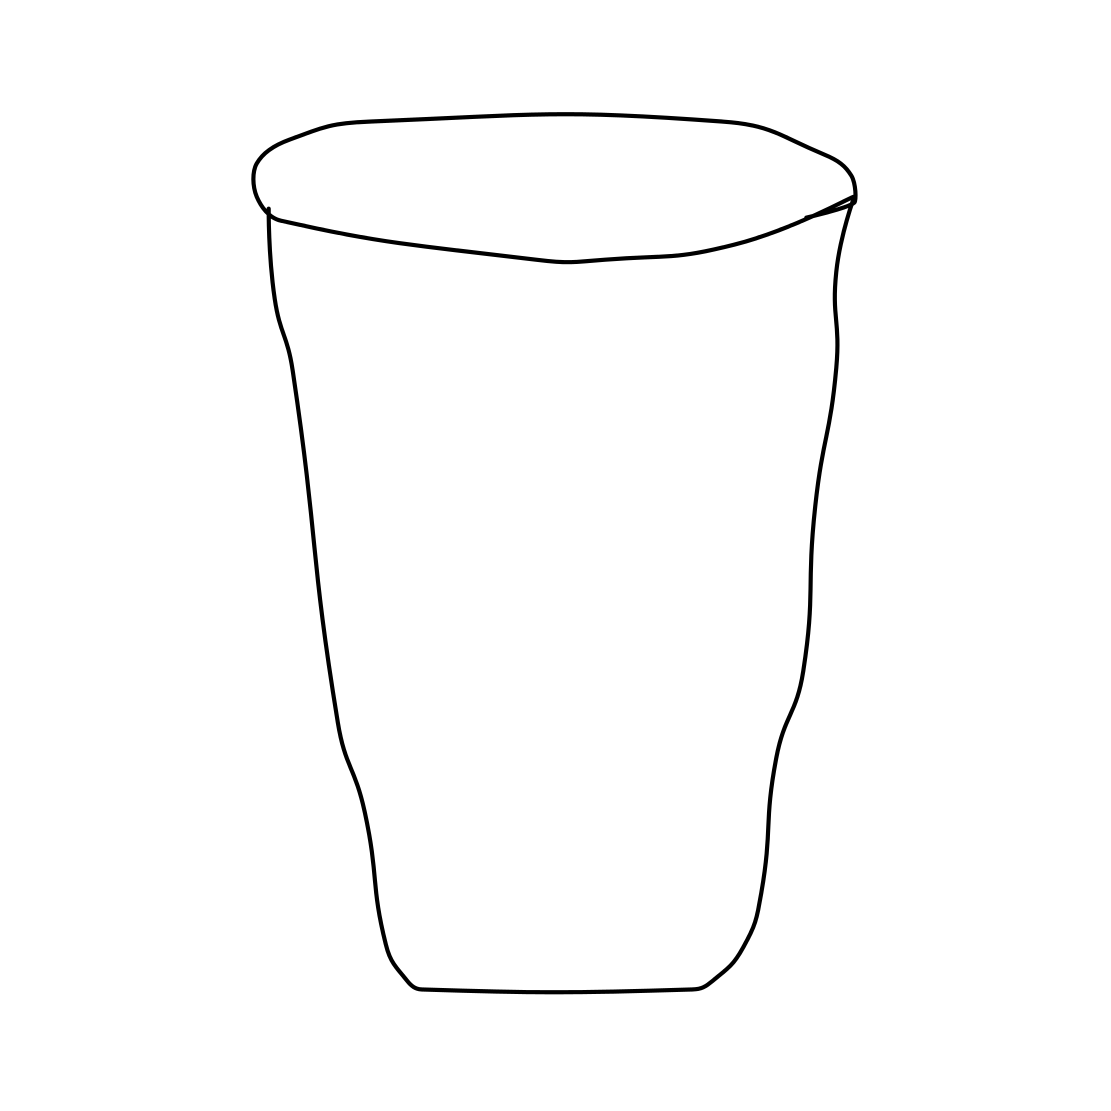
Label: cup